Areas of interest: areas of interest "Traffic and Vehicle Management"
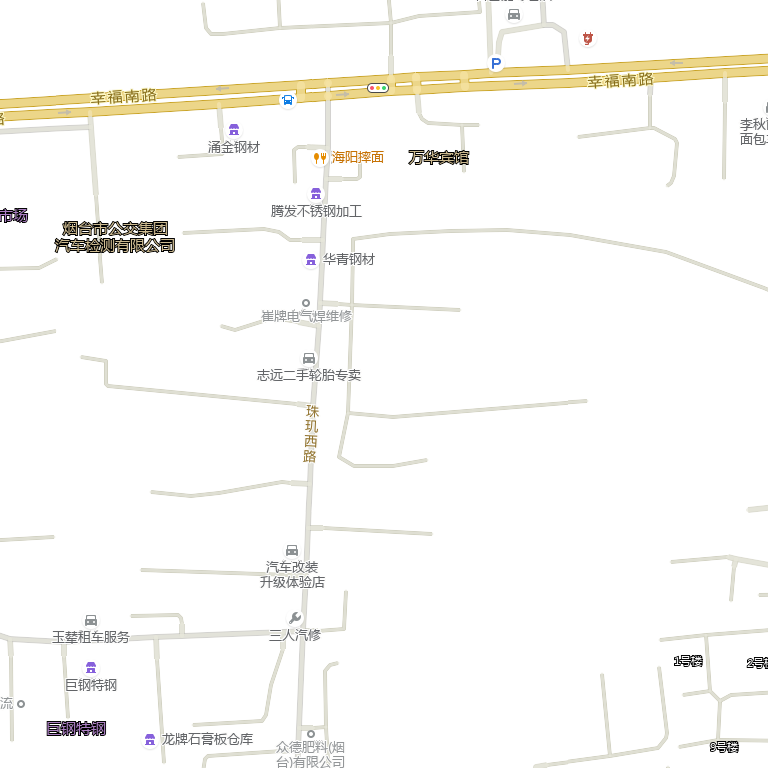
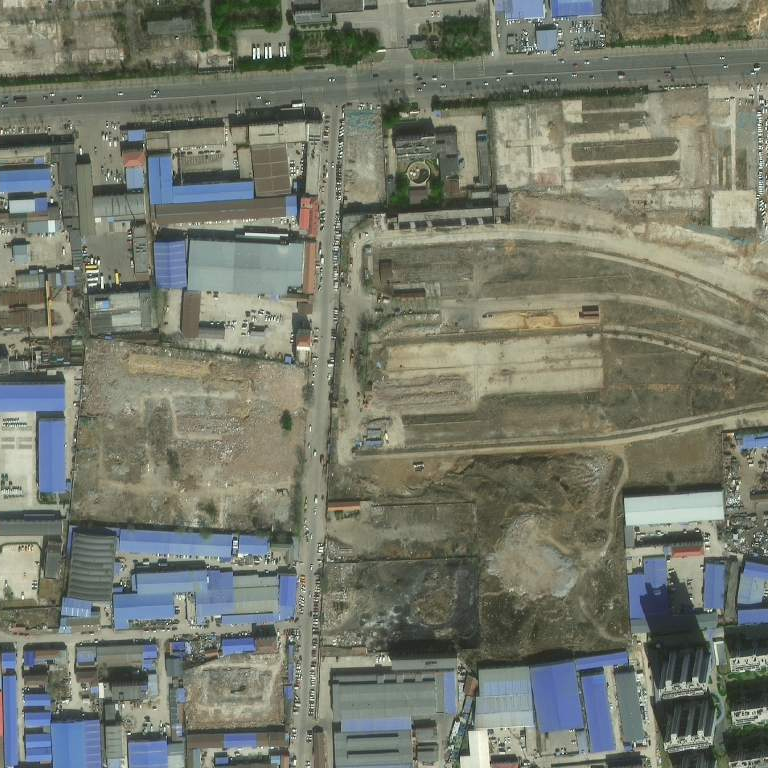